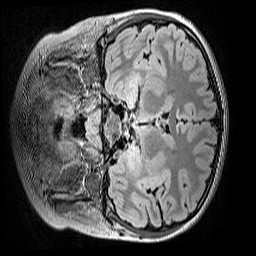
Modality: FLAIR
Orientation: coronal
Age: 11
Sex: male
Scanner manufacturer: siemens
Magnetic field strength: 3 T
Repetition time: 5 s
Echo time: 0.388 s